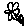
Label: flower